Question: I am using Parse to save my data from my mobile application in the Sign-Up page.
I have a field in my object with type "file", named "photo" which takes an image either from camera or from gallery of phone.
My object named 'User' (already exists - -, I just added new fields):

The problem from the below code, is that with the 'user.getCurrentUser().put()' and when I just use the 'user.put()' , I can't save any data and I see the 'toast' that "".
---
This is the way I am trying to save all the data:
'''
ParseUser user = new ParseUser();
ParseFile file = null;
user.setPassword(password);
user.setEmail(email);
user.setUsername(username);
user.put("gender", gender);
user.put("age_category", age);
user.put("admin", false);
user.put("premium", false);
user.put("about_me", about);
user.put("reward", 0);
if (flag_photo) {
file = new ParseFile("profile_pic.jpg", image);
user.put("photo", file);
user.saveInBackground();
//user.getParseUser(String.valueOf(user)).saveInBackground();
}
user.signUpInBackground(new SignUpCallback() {
public void done(ParseException e) {
if (e == null) {
// Hooray! Let them use the app now.
Intent intent = new Intent(SignUpActivity.this, LoginActivity.class);
startActivity(intent);
overridePendingTransition(R.anim.push_down_in, R.anim.push_down_out);
finish();
}
else {
int duration = Toast.LENGTH_LONG;
Toast.makeText(SignUpActivity.this, "An error occurred. Please try again!", duration).show();
// Sign up didn't succeed. Look at the ParseException
// to figure out what went wrong
}
}
});
}
'''
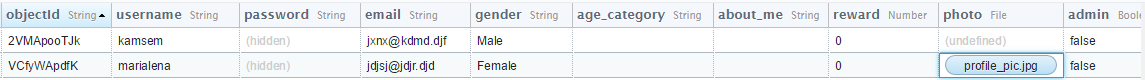
Answer: Firstly you shouldn't be using user.saveInBackground when creating a new user. The Parse documentation explicitly says 'Note that we used the signUpInBackground method, not the saveInBackground method. New ParseUsers should always be created using the signUpInBackground (or signUp) method. Subsequent updates to a user can be done by calling save.'
Secondly you haven't specified the type of your image variable in the code, however I assume that as it is called image, that it will be a bitmap etc. I believe parse expects a byte<URL>
Thirdly your problem isnt that it is saving it to the wrong user. Its that you are not saving your file before adding it to your user.
'''
file = new ParseFile("profile_pic.jpg", image);
file.saveInBackground(new SaveCallback() {
public void done(ParseException e) {
// If successful add file to user and signUpInBackground
}
});
'''
Hope this helps!